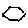
Label: hexagon